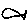
Label: fish